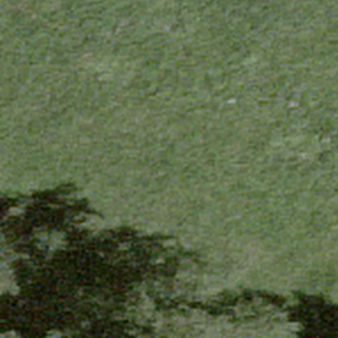
Label: other